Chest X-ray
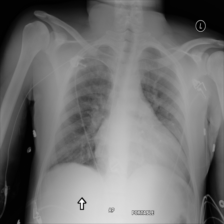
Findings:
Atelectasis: negative
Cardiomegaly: negative
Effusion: negative
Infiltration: negative
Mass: negative
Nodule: negative
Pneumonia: negative
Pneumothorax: negative
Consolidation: negative
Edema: negative
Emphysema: negative
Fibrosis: negative
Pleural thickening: negative
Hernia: negative